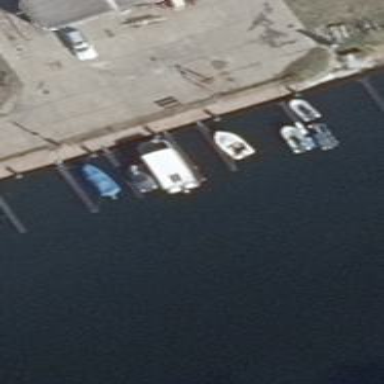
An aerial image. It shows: Man-made pier.